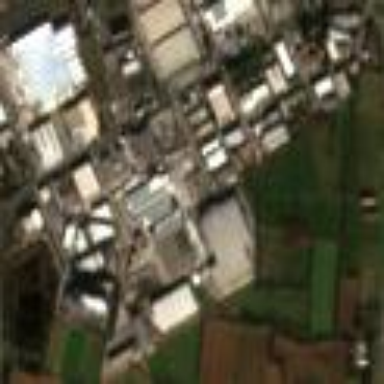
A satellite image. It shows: Industrial area.